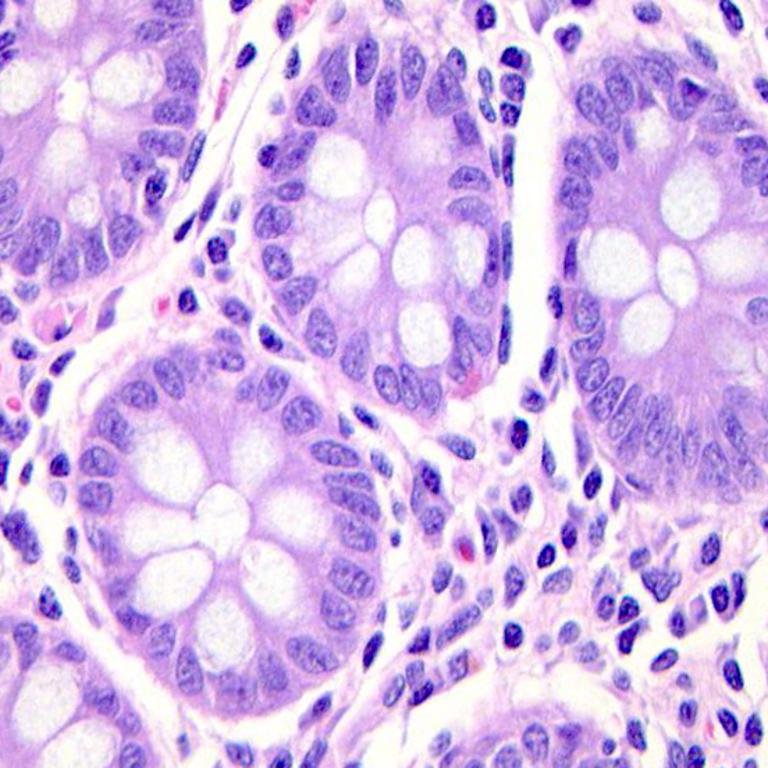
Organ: colon
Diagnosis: benign